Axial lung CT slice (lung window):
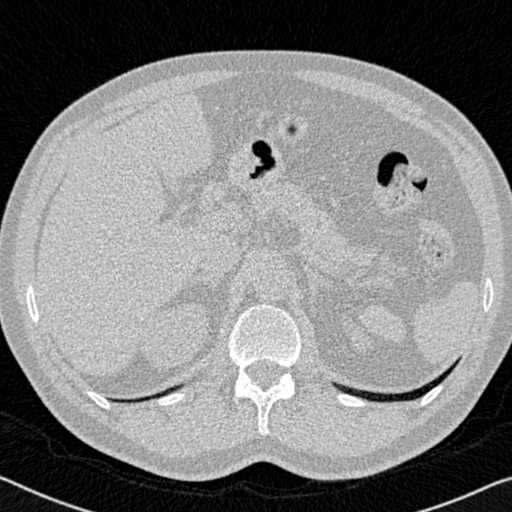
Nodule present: no